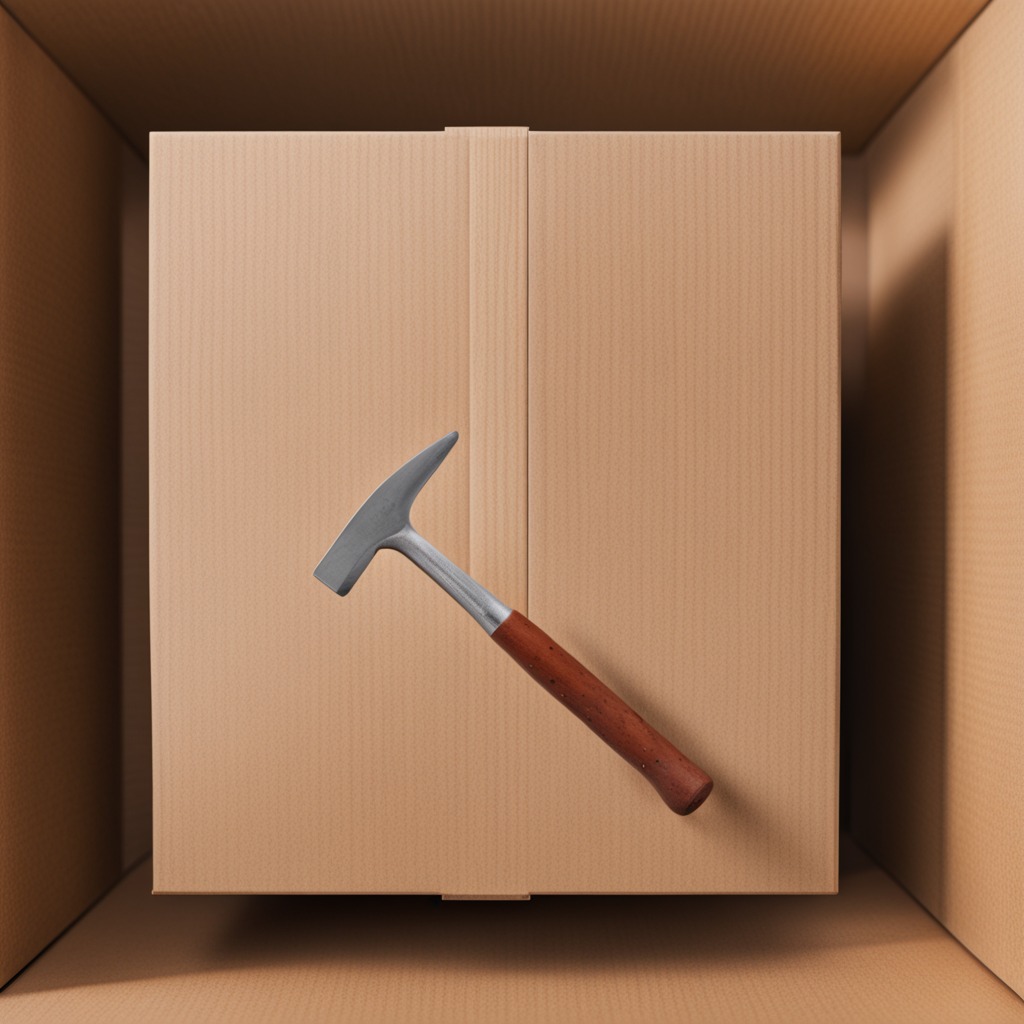
A hammer lies on the clean dry cardboard box surface in an outdoor workshop during daytime bright natural light soft shadows slightly creased but